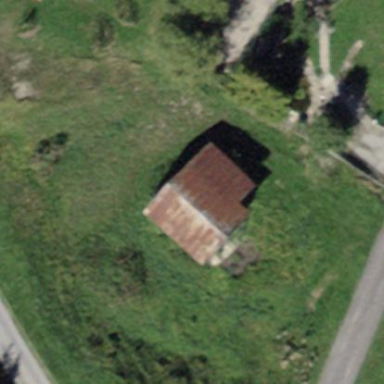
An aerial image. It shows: Shed.